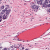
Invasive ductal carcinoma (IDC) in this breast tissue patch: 0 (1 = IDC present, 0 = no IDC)